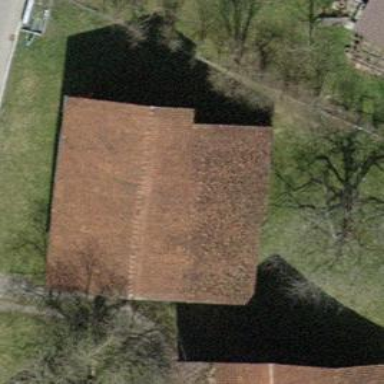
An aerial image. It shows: Farm auxiliary building with gabled roof.